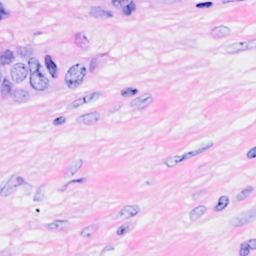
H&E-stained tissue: Breast